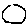
Label: circle